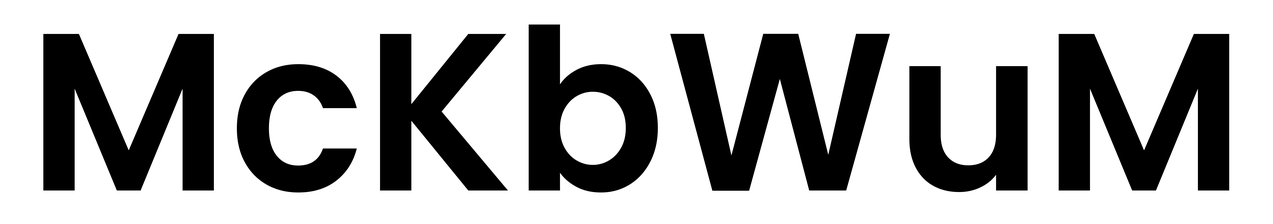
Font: Poppins-SemiBold